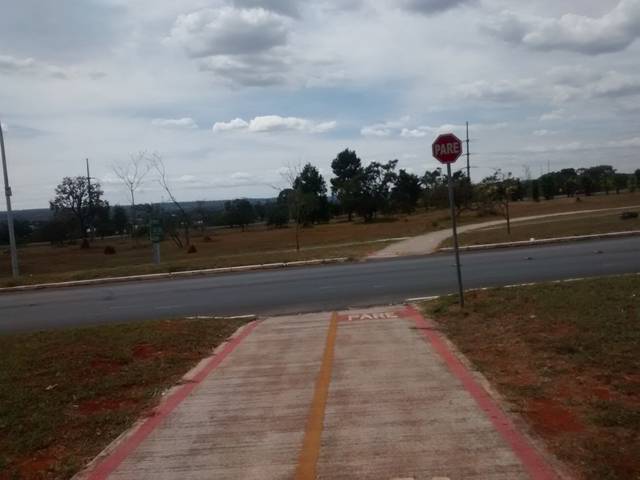
Region: Brazil
Coordinates: -15.763, -47.865